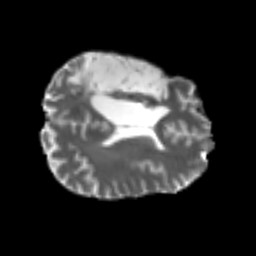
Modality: T2w
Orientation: axial
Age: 50
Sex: male
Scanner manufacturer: siemens
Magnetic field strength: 3 T
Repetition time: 4.987 s
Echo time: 0.0792 s